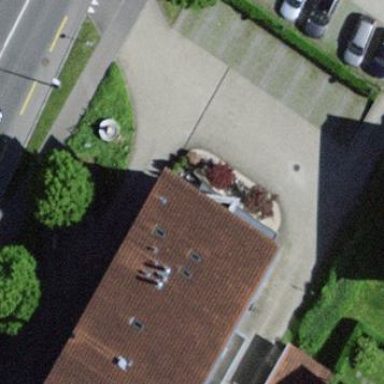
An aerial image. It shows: Parking area with grass paver surface.